Question: what is the best way fetch mysql data into Multi-Dimensional Arrays?
SQL:
'''
SELECT tariff, monthly_cost, point, phones.name FROM phoneplanpoint
LEFT JOIN phones on phoneplanpoint.phone_id = phones.phone_id
LEFT JOIN price_plans on price_plans.priceplan_id = phoneplanpoint.priceplan_id
'''
Output:
'''
tariff monthly_cost point name
Matrix 15.00 6.0 Blackberry
Matrix 20.00 10.0 Blackberry
Lion 15.00 12.5 Blackberry
Lion 20.00 14.5 Blackberry
Matrix 15.00 6.5 Iphone
Matrix 20.00 7.5 Iphone
'''
I am trying put that data into Multi-Dimensional Arrays, so it will be easy to prepare for layout view to output data.
This is a quick example for testing, is this correct way? Ofcourse I will use loop.
'''
$Priceplan['Blackberry'] = array();
$Priceplan['Blackberry']['tariff'][] = array("Name" => "Matrix 15.00", "Point" => "6.0");
$Priceplan['Blackberry']['tariff'][] = array("Name" => "Matrix 20.00", "Point" => "10.0");
'''
I want the view layout data look like this:

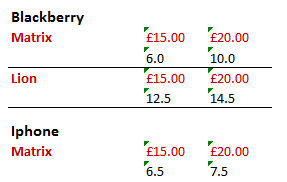
Answer: The following should get you going assuming that the data returned by your query is formatted like this :
'''
$data = array(
array(
'tariff' => 'Matrix',
'monthly_cost' => '15.00',
'point' => '6.0',
'name' => 'Blackberry'
),
array(
'tariff' => 'Matrix',
'monthly_cost' => '20.00',
'point' => '10.0',
'name' => 'Blackberry'
),
array(
'tariff' => 'Lion',
'monthly_cost' => '15.00',
'point' => '12.5',
'name' => 'Blackberry'
),
array(
'tariff' => 'Lion',
'monthly_cost' => '20.00',
'point' => '14.5',
'name' => 'Blackberry'
),
array(
'tariff' => 'Matrix',
'monthly_cost' => '15.00',
'point' => '6.5',
'name' => 'Iphone'
),
array(
'tariff' => 'Matrix',
'monthly_cost' => '20.00',
'point' => '7.5',
'name' => 'Iphone'
)
);
'''
There might be a better way of doing this, but its at least a beginning
'''
foreach ($data as $plan) {
if (!isset($output[$plan['name']])) {
$output[$plan['name']] = array();
}
$options = array(
'name' => $plan['tariff'],
'price' => $plan['monthly_cost'],
'point' => $plan['point']
);
$output[$plan['name']][] = $options;
}
var_dump($output);
'''
Which will output your data like that
'''
array(2) {
["Blackberry"] => array(4) {
[0] => array(3) {
["name"] => string(6) "Matrix"
["price"] => string(5) "15.00"
["point"] => string(3) "6.0"
}
[1] => array(3) {
["name"] => string(6) "Matrix"
["price"] => string(5) "20.00"
["point"] => string(4) "10.0"
}
[2] => array(3) {
["name"] => string(4) "Lion"
["price"] => string(5) "15.00"
["point"] => string(4) "12.5"
}
[3] => array(3) {
["name"] => string(4) "Lion"
["price"] => string(5) "20.00"
["point"] => string(4) "14.5"
}
}
["Iphone"] => array(2) {
[0] => array(3) {
["name"] => string(6) "Matrix"
["price"] => string(5) "15.00"
["point"] => string(3) "6.5"
}
[1] => array(3) {
["name"] => string(6) "Matrix"
["price"] => string(5) "20.00"
["point"] => string(3) "7.5"
}
}
}
'''
And finally, if you want to make sure that it work well, be sure to add order by in your query (on the phone name and the tariff). This code won't take care of duplicates. If you want to pimp this code a bit you could complete with <URL> and make sure that you use the SORT_REGULAR optionnal parameter.